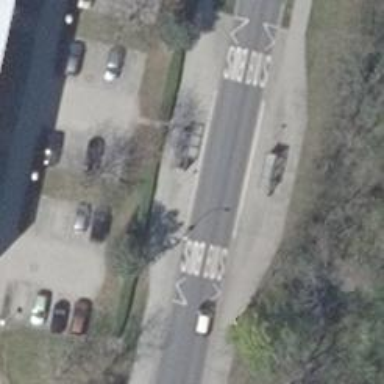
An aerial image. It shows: Public transport stop position.